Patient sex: M
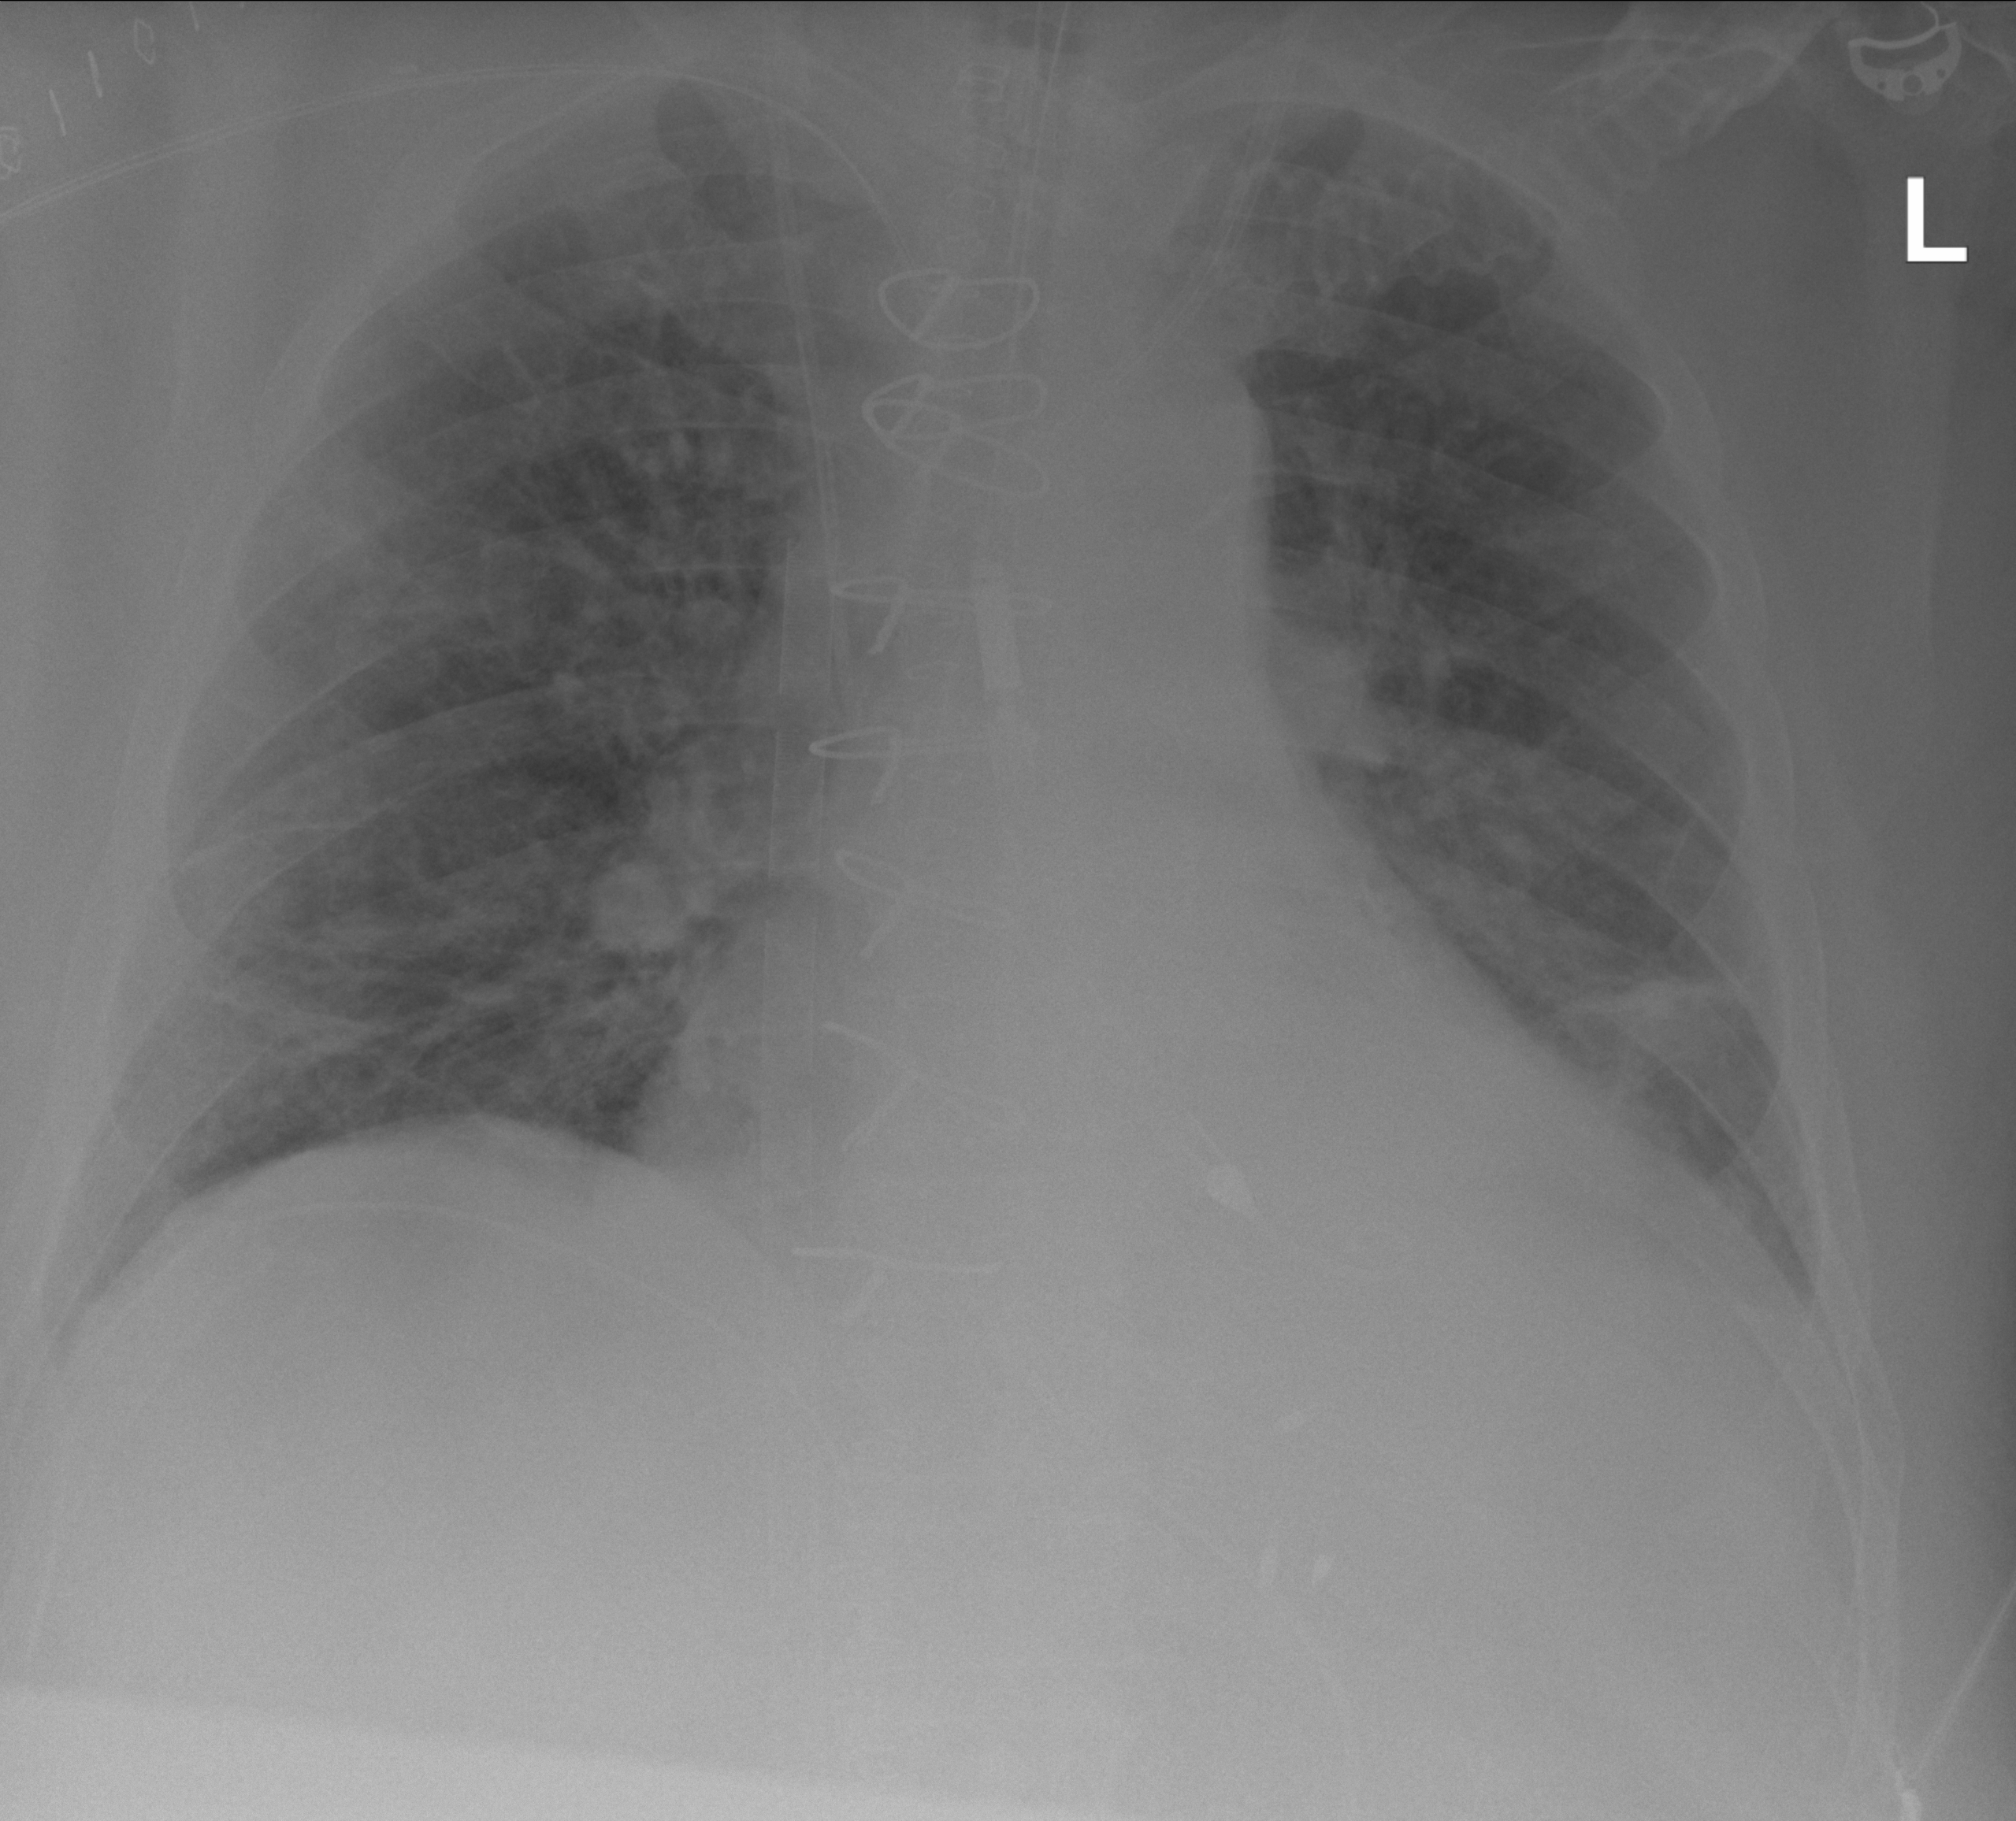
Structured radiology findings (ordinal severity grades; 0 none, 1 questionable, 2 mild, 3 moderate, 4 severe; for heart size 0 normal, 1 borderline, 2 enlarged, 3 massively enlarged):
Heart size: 2
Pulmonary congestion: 2
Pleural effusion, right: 0
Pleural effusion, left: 1
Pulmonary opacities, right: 1
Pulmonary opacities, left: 1
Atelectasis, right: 2
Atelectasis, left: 2